Interaction volume radius: 5 \u00c5
Interaction volume height: 35 \u00c5
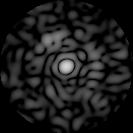
Disorder parameter: 0.8428